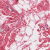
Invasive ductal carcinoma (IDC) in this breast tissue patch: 0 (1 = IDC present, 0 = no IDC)